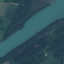
Land use / land cover: River